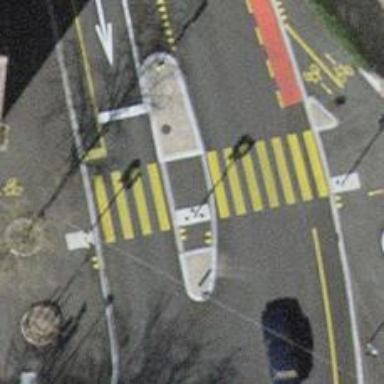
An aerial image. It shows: Advisory cycle lane on primary road with asphalt surface.